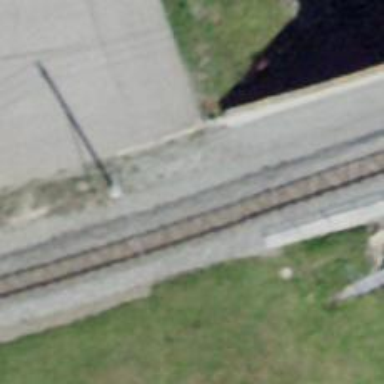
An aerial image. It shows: Narrow gauge railway bridge with electrified contact lines.